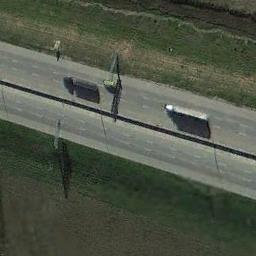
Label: freeway